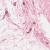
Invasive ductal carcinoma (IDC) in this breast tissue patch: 0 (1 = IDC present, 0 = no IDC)